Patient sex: M
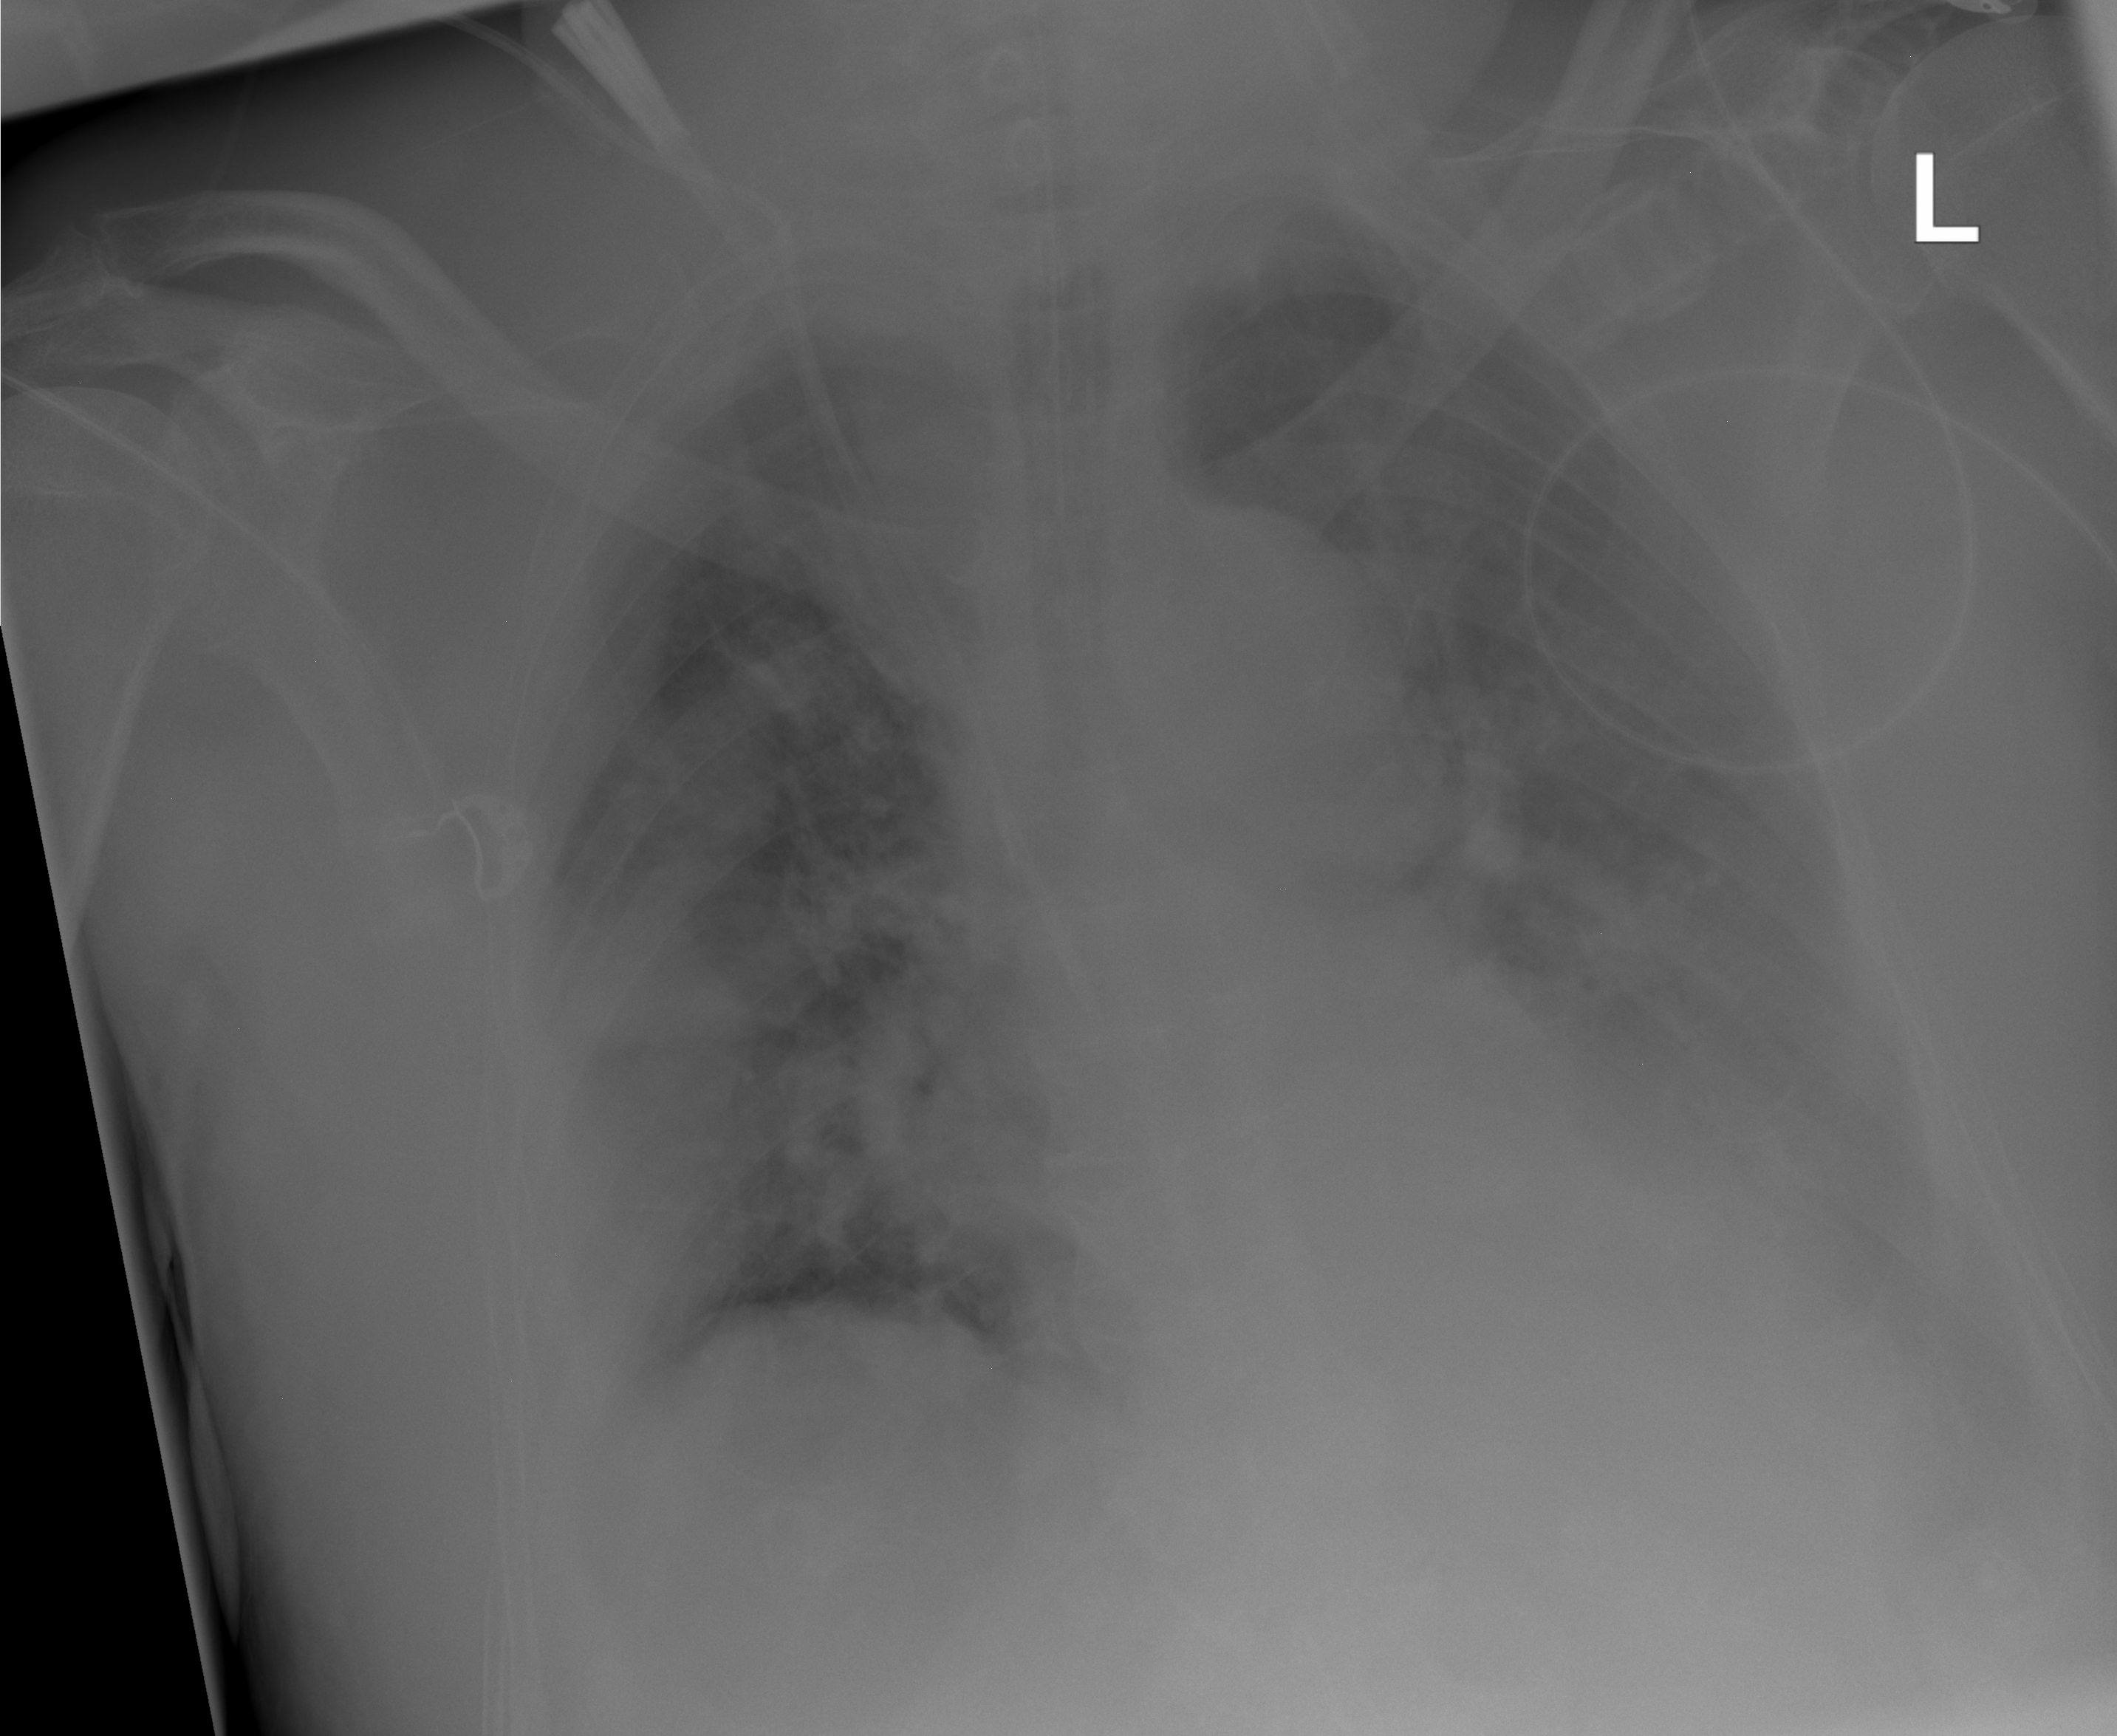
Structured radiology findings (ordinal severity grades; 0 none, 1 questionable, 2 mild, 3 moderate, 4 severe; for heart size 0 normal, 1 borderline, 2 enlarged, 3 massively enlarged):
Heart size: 2
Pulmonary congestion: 0
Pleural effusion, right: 0
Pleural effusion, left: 2
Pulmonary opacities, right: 2
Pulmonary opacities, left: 1
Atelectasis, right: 2
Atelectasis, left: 0